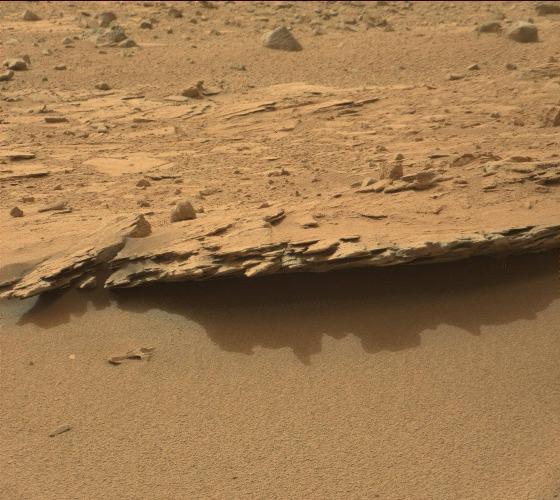
Terrain classes present: Bedrock, Gravel / Sand / Soil, Rock, Shadow